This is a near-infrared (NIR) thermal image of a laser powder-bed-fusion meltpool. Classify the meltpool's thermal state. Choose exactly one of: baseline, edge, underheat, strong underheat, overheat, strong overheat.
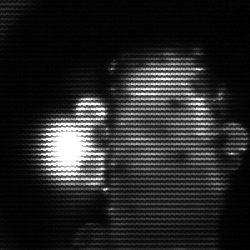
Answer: strong underheat